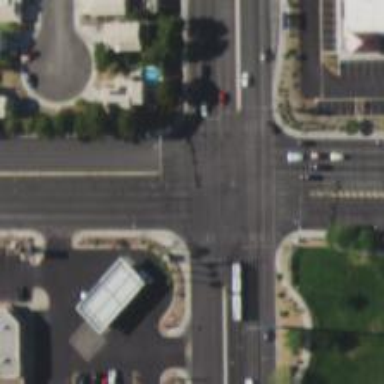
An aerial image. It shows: Solid stop line on the road marking.